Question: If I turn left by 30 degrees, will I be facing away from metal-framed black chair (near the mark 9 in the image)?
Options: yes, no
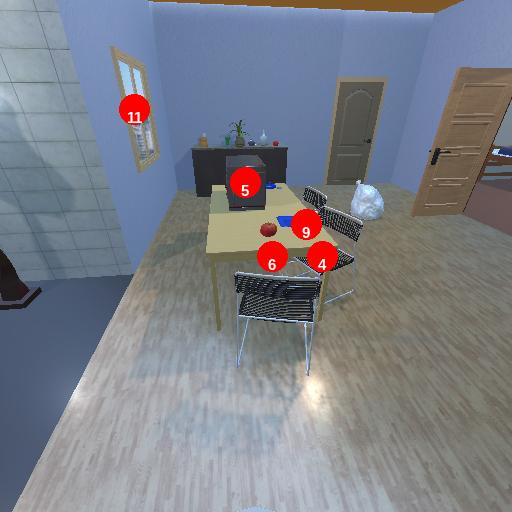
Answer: yes